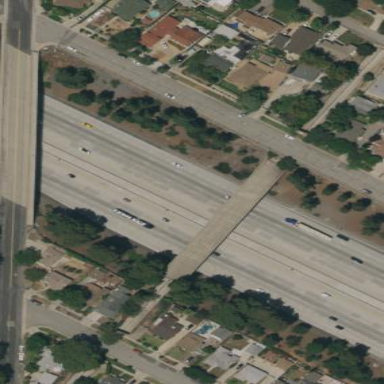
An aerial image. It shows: Man-made bridge.